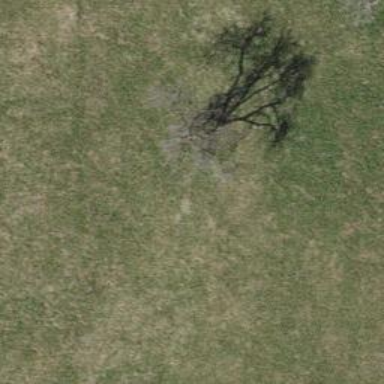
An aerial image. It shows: Urban area featuring tree as natural element.